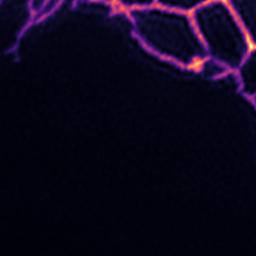
Label: Super-resolution ER image